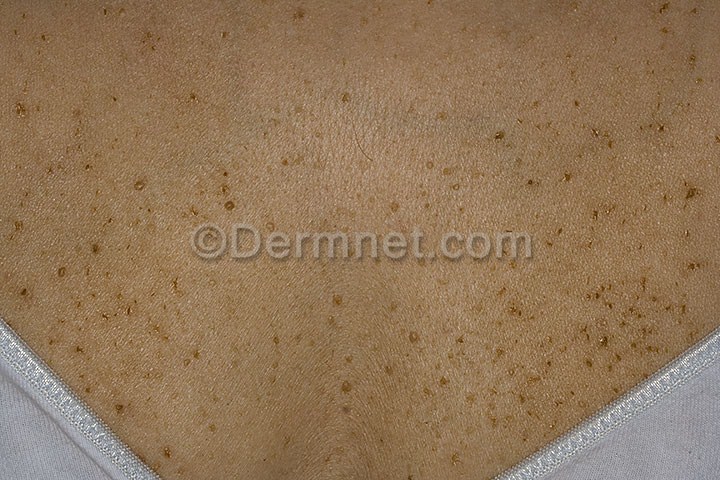
Disease: Seborrheic Keratoses and other Benign Tumors